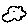
Label: cloud